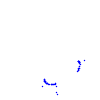
Particle: proton